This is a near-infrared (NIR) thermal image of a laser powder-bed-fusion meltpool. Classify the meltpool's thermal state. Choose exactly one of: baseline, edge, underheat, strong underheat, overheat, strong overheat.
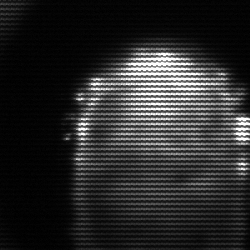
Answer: baseline